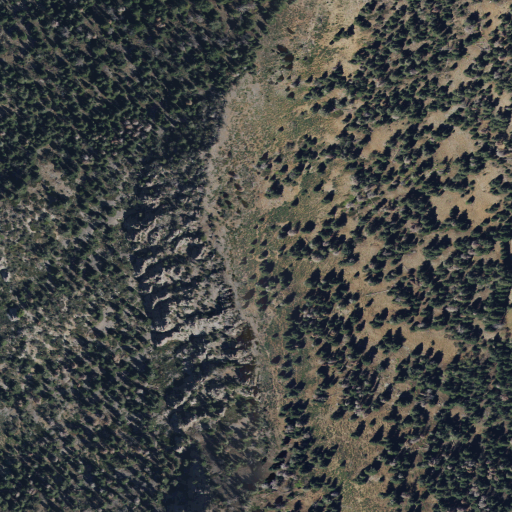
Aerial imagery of ridge(s) in Utah named Blue Ridge containing evergreen forest, deciduous forest, and mixed forest